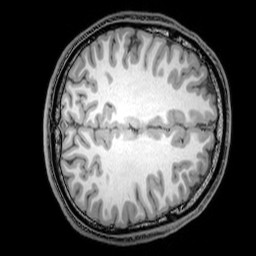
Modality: T1w
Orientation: axial
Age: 20
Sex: male
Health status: healthy
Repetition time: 0.081 s
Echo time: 0.037 s